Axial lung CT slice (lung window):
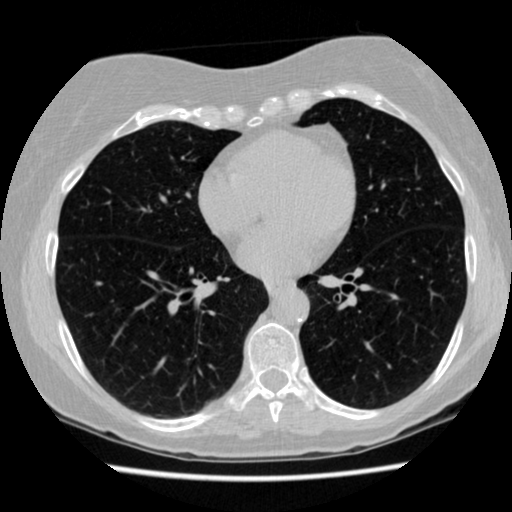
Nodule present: no